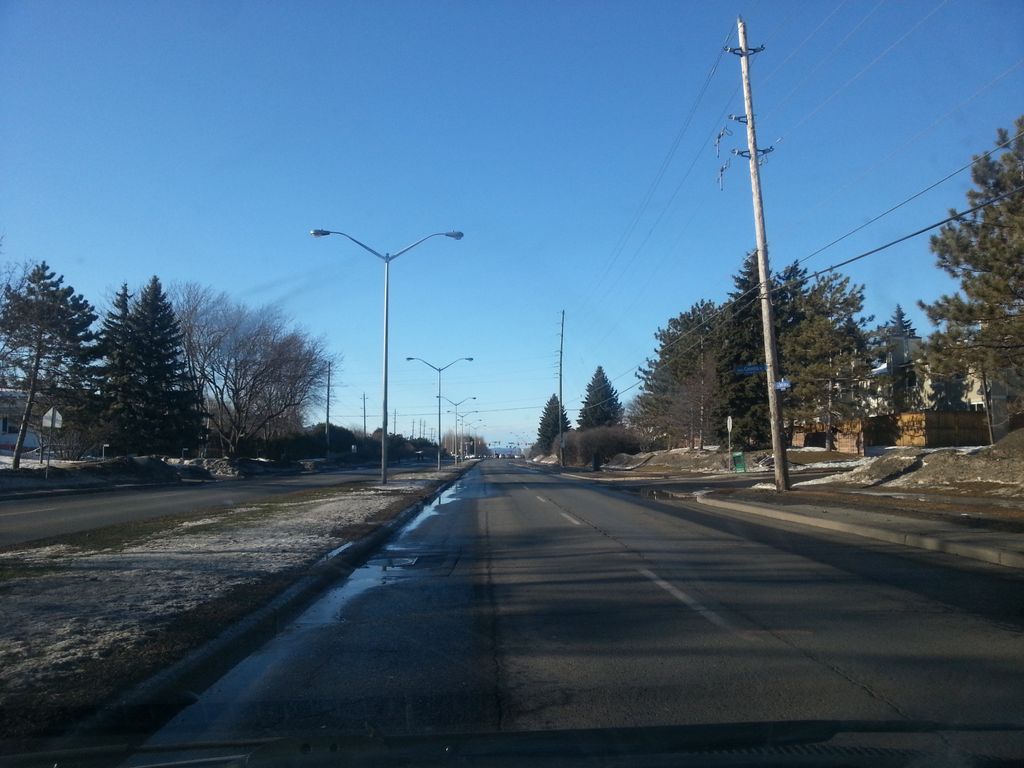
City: ottawa-gatineau